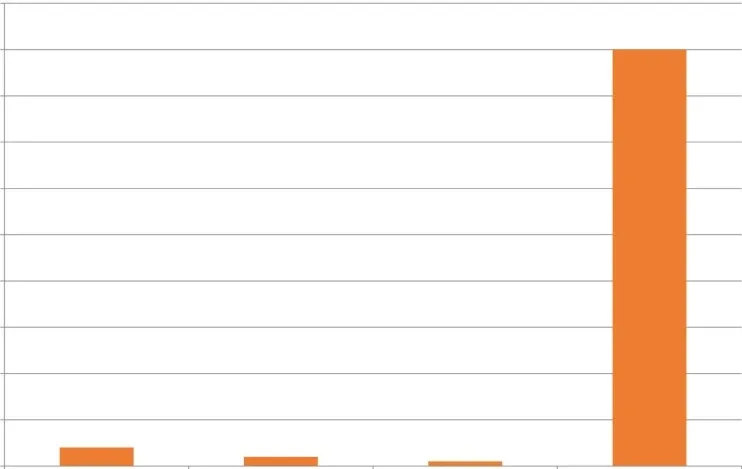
The patient's TSH levels following surgery. Reference values are the following: thyroid-stimulating hormone (TSH): 0.35-5.0 mIU/L.
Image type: chart (chart)